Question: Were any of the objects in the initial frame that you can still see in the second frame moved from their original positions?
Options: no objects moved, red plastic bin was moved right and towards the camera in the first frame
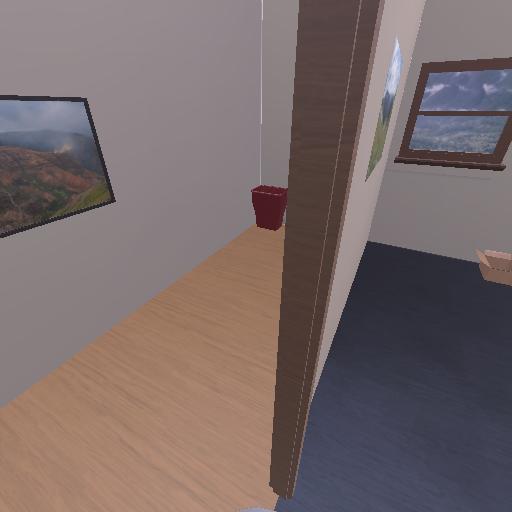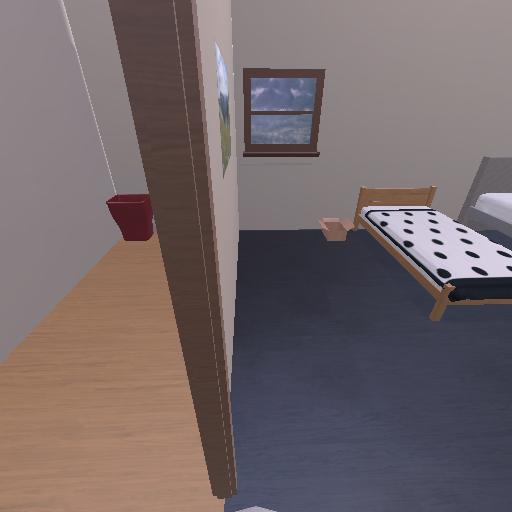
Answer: no objects moved